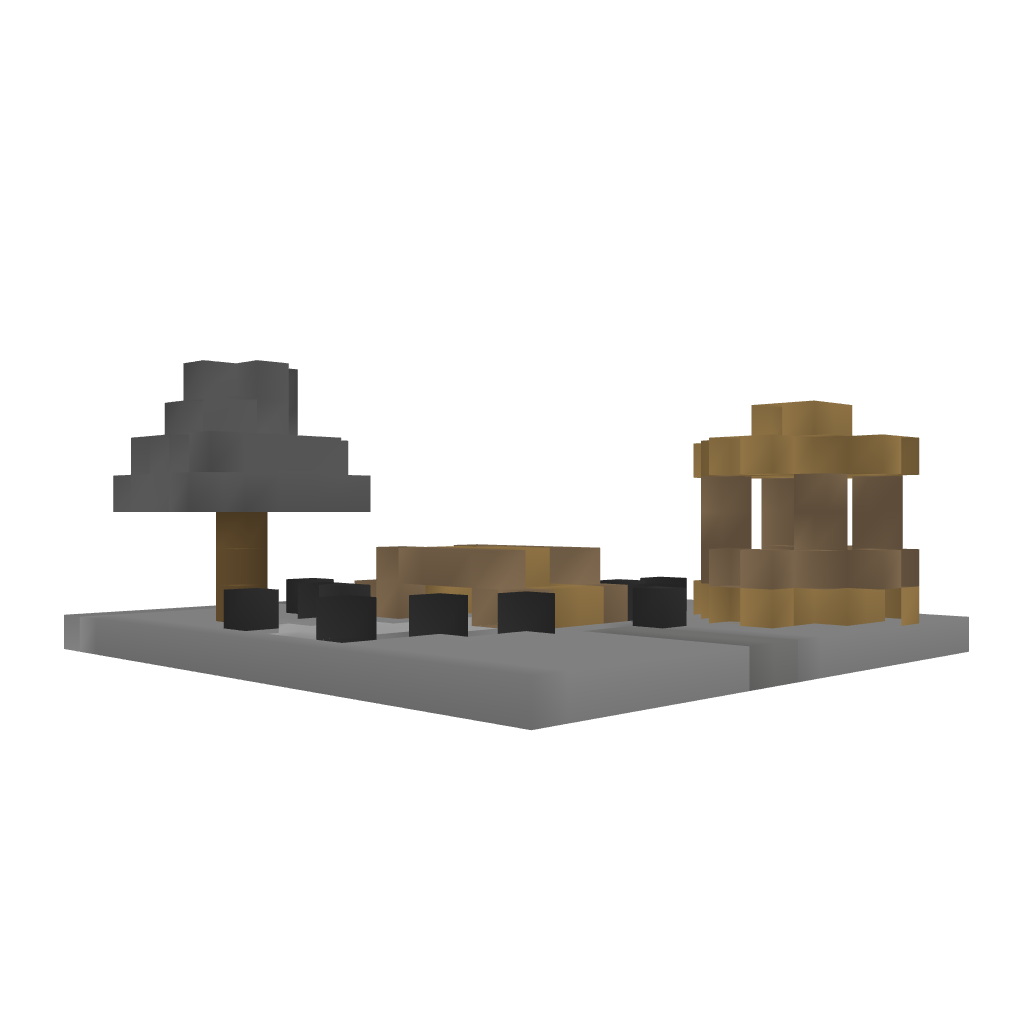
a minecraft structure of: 5 minute Builds #1